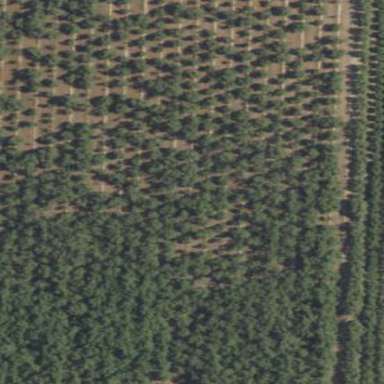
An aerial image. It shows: Orchard filled with walnut trees.